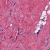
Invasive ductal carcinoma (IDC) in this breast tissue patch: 1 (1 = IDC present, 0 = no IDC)